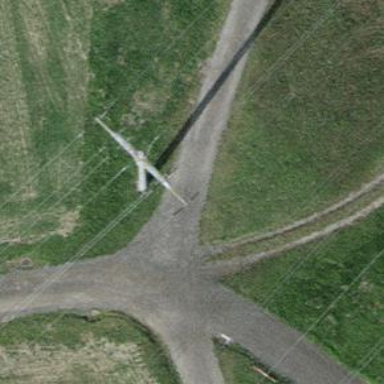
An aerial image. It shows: Power tower.